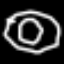
Label: donut